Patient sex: M
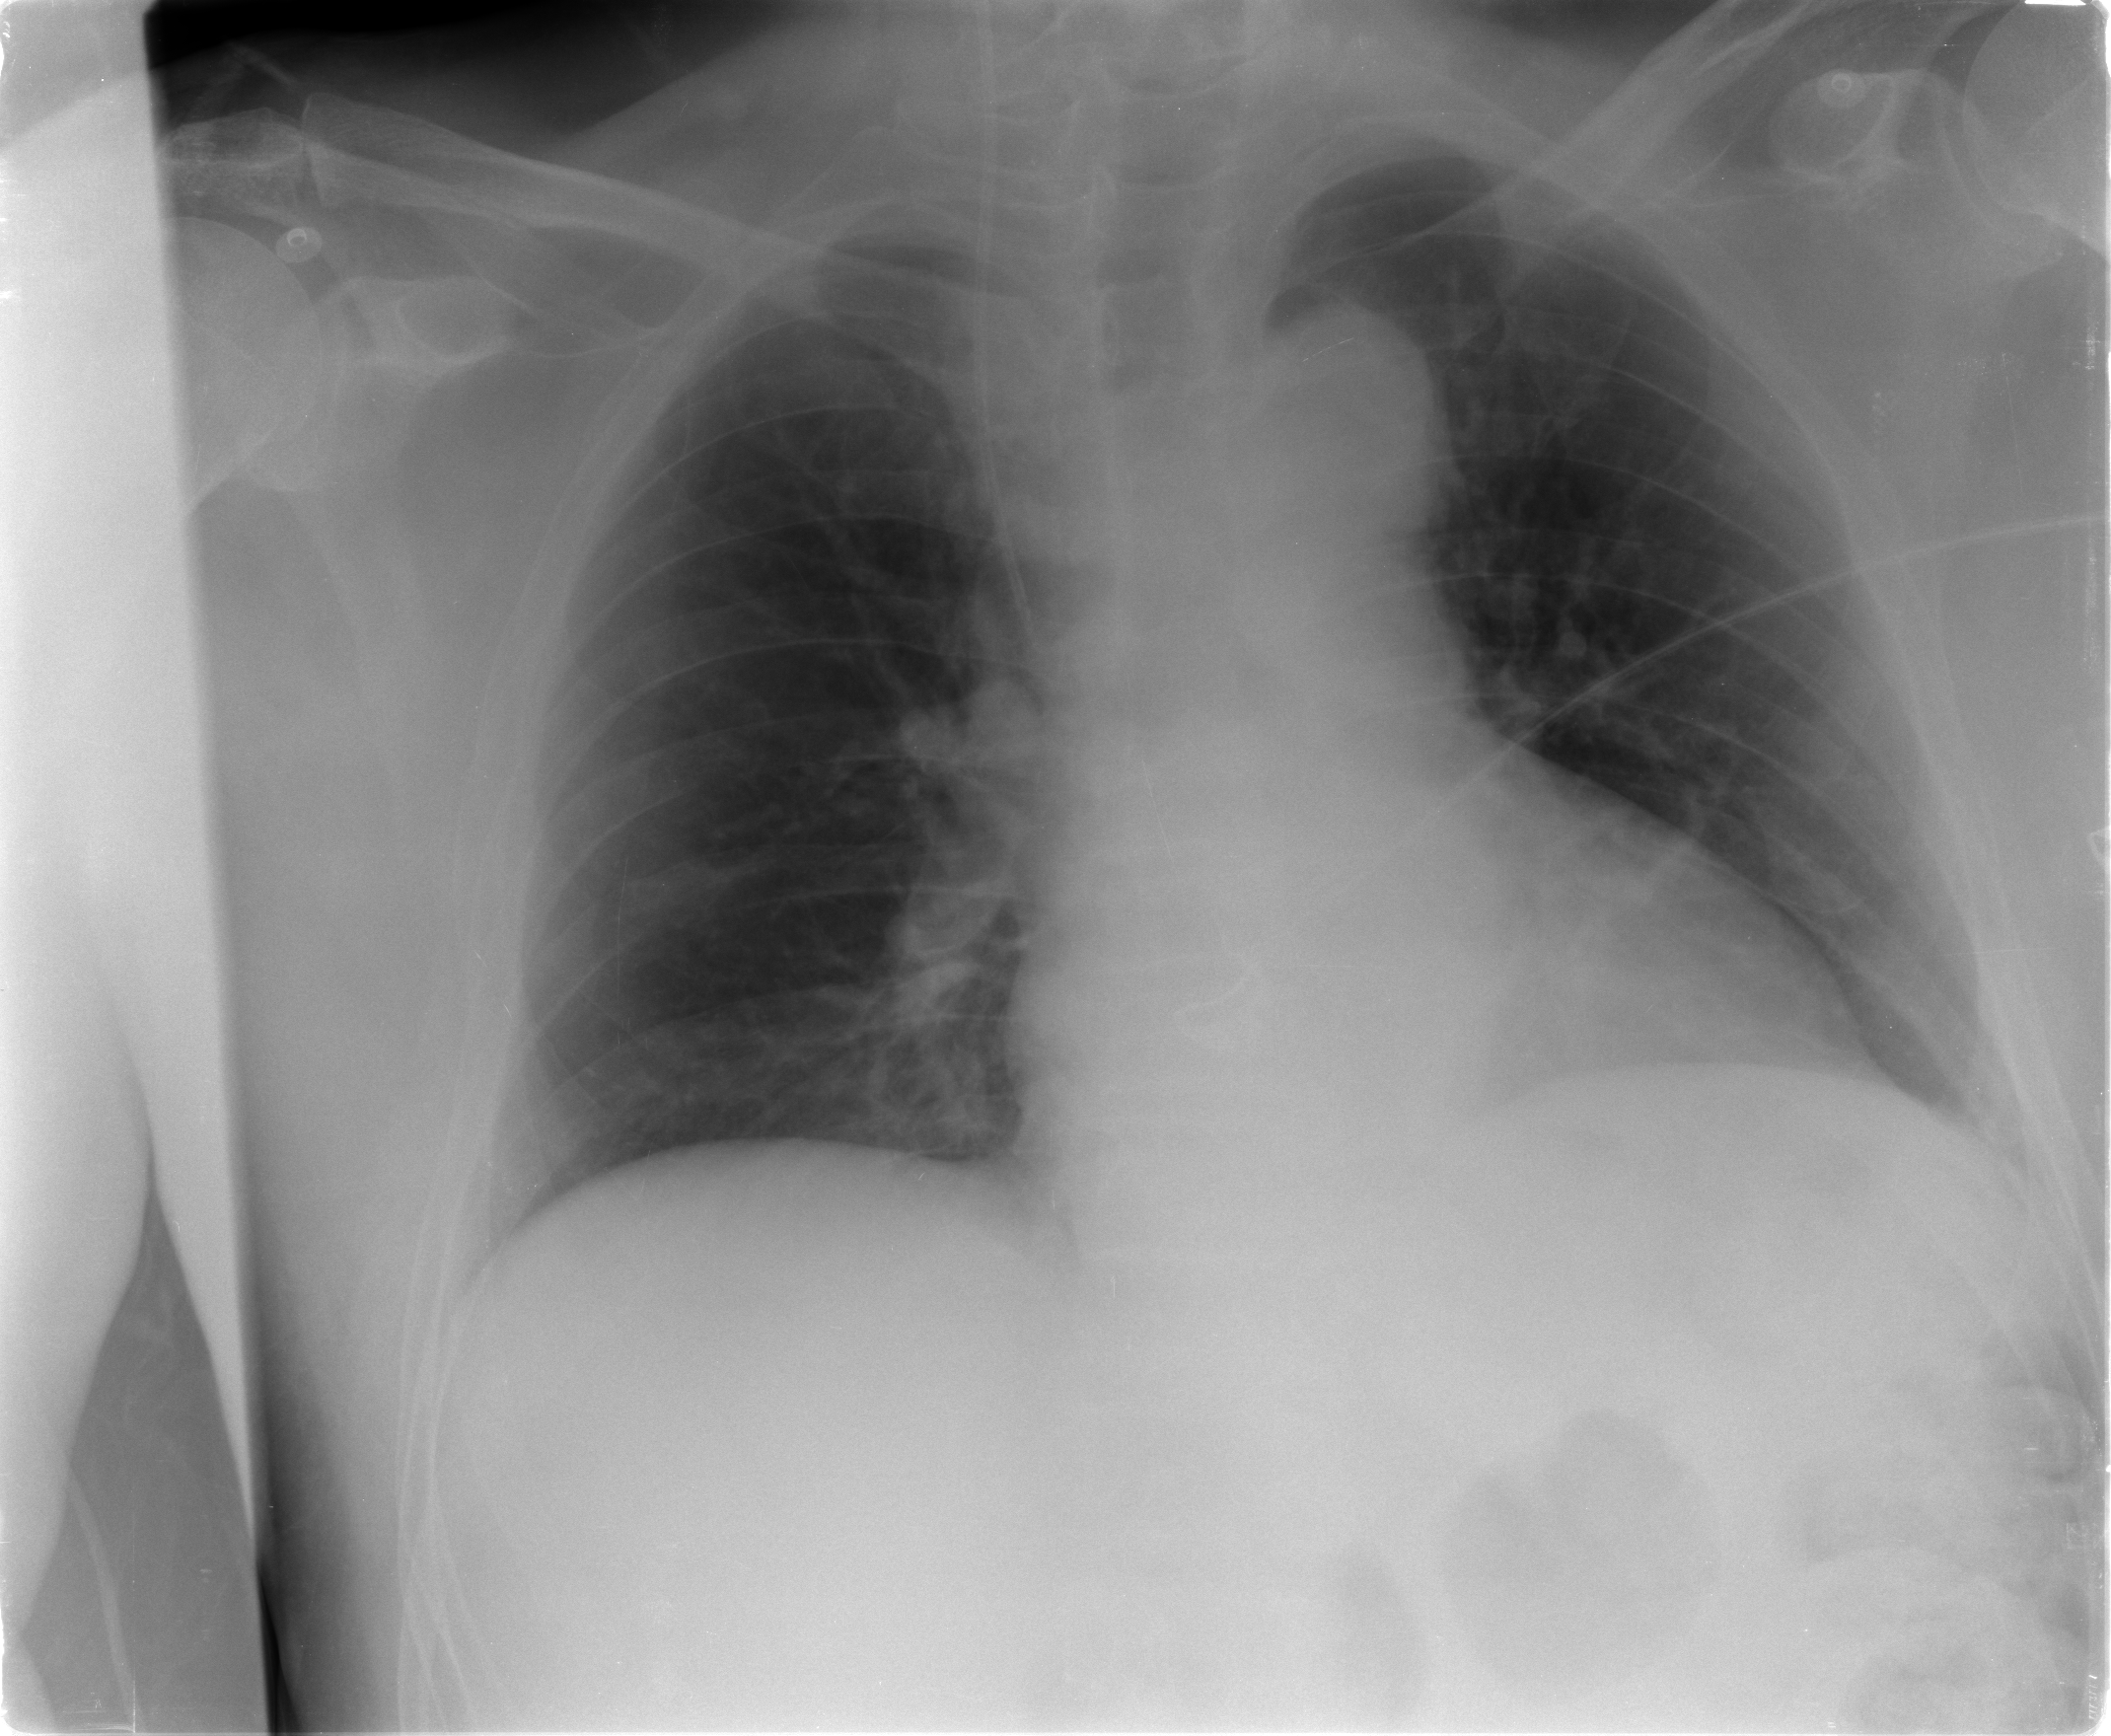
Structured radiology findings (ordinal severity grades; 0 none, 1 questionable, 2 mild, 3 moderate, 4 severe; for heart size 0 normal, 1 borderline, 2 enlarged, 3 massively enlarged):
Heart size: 1
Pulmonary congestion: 1
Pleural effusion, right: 0
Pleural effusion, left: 1
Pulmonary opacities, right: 0
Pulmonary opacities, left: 0
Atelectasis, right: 2
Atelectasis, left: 2